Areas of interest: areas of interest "Basketball Arena"
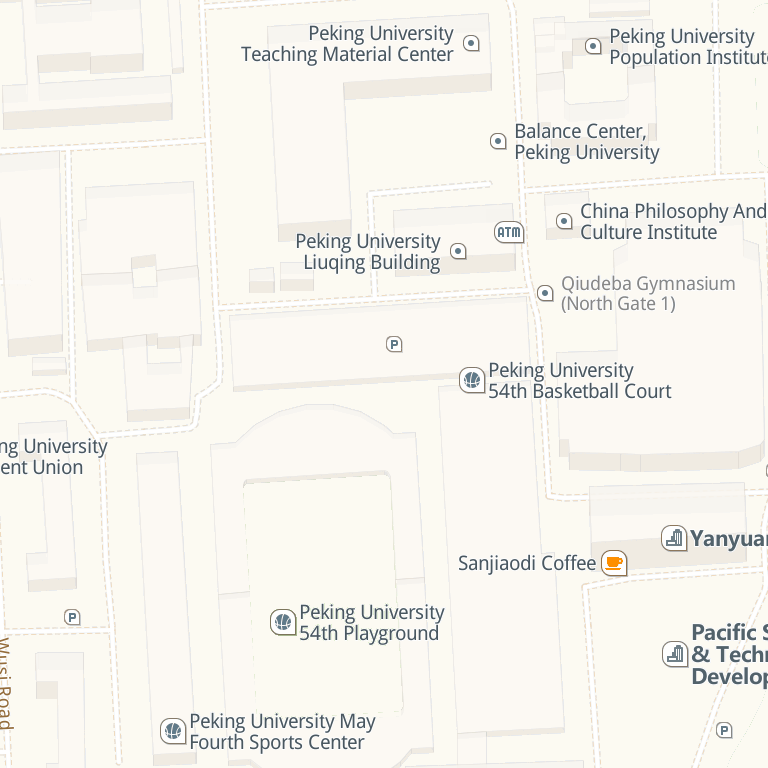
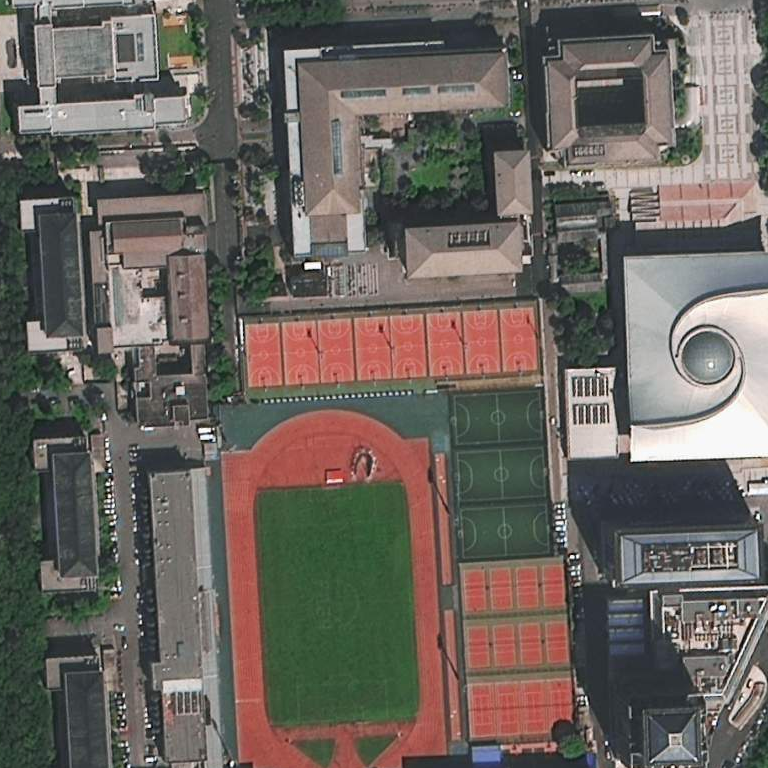